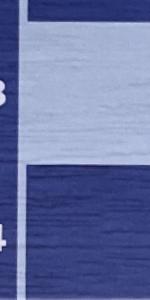
Label: Empty